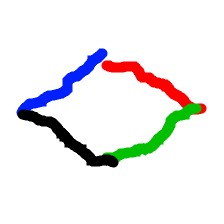
Shape: rhombus